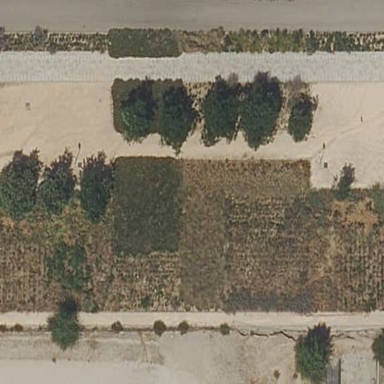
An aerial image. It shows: Garden that is leisure land.